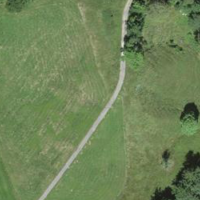
EUNIS habitat code: 24
Species observed at this site:
Turdus merula
Cyanistes caeruleus
Lophophanes cristatus
Parus major
Dendrocopos major
Certhia familiaris
Sitta europaea
Fringilla coelebs
Turdus viscivorus
Buteo buteo
Picus viridis
Strix aluco
Periparus ater